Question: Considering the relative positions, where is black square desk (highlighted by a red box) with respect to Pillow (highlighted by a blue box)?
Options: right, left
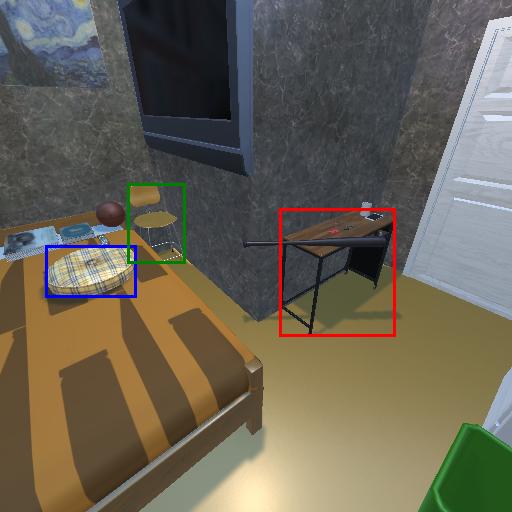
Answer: right